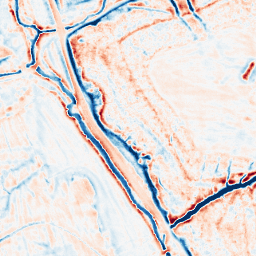
Category: edge_preserving
Decomposition family: bilateral
Decomposition parameters: d: 15
sigma_color: 150
sigma_space: 100
Upsampling method: sinc_blackman
Upsampling parameters: scale: 4
kernel_size: 8
Upsampling scale: 4